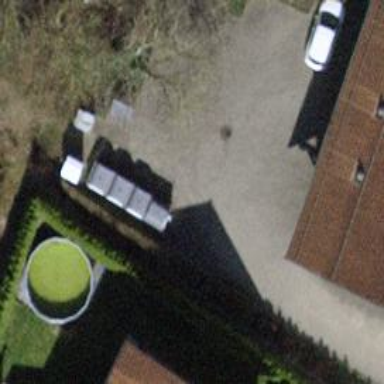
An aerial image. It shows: Recycling container in the area designated for recycling.